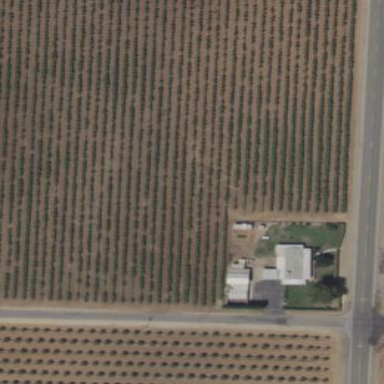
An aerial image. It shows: Vineyard where grapes are grown.